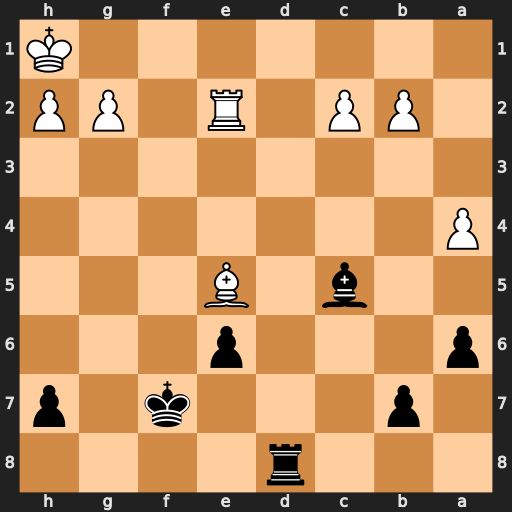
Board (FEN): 3r4/1p3k1p/p3p3/2b1B3/P7/8/1PP1R1PP/7K
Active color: b
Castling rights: -
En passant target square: -
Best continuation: Rd1+ Re1 Rxe1#